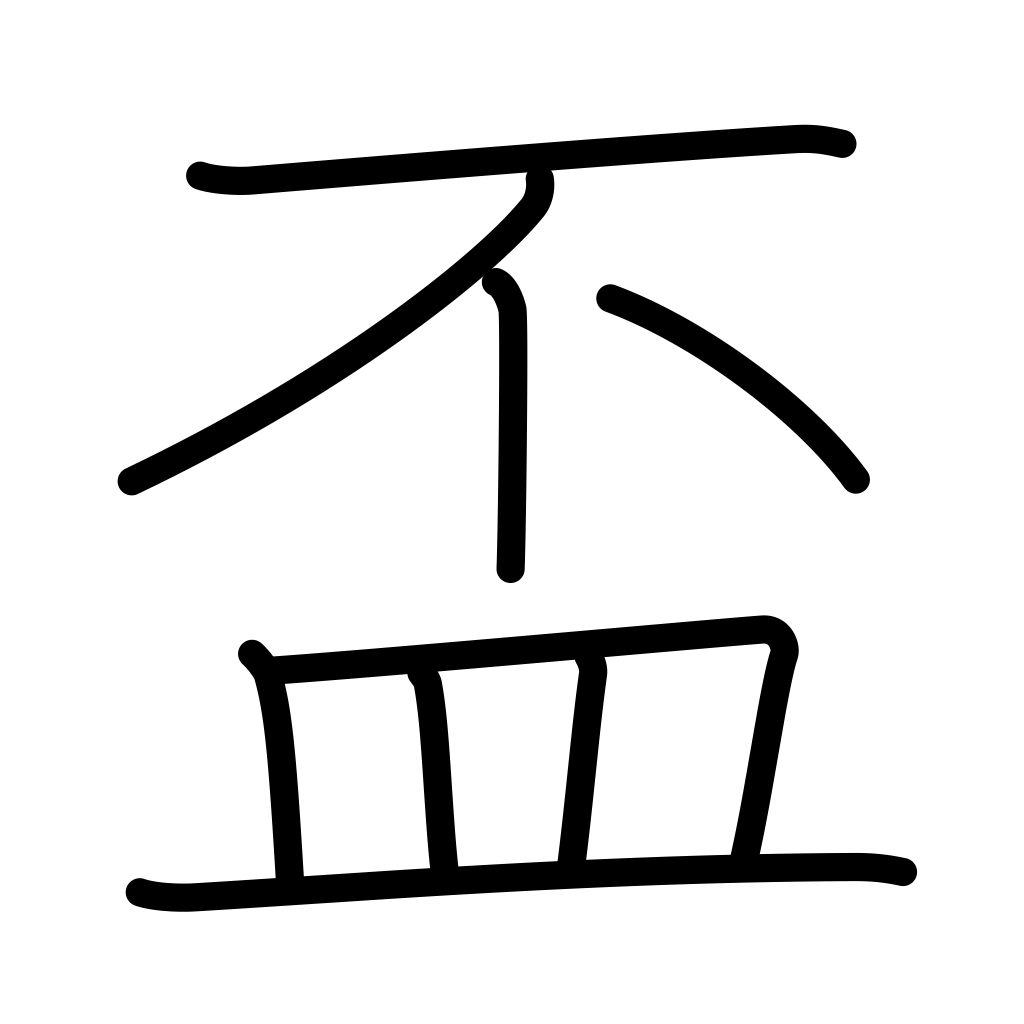
Meaning: glass, cup